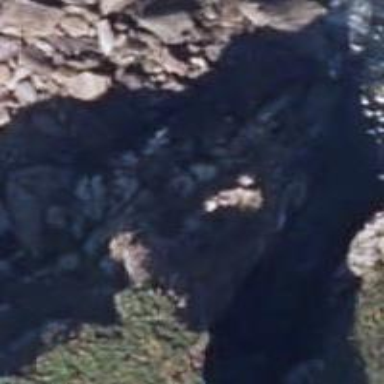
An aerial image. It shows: Cliff in nature.